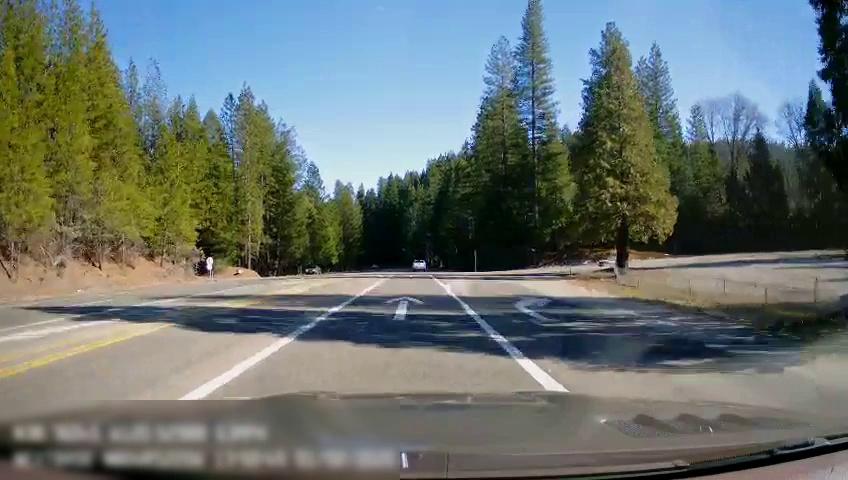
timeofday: Day
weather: Sunny
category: Drivable Space
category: Vehicles | Car
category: Vehicles | Truck
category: Lanes | Current Lane
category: Lanes | Current Lane
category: Lanes | Current Lane
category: Lanes | Current Lane
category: Lanes | Opposite Lane
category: Lanes | Opposite Lane
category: Lanes | Opposite Lane